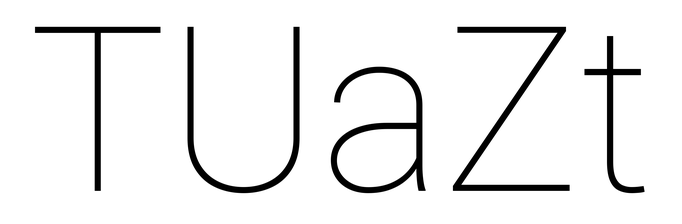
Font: Roboto_Thin